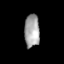
Tissue: skin
Cell type: Fibroblasts
Senescence score: 0.7374
Nuclear area (px): 486
Mean DAPI intensity: 164.457